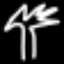
Label: palm tree